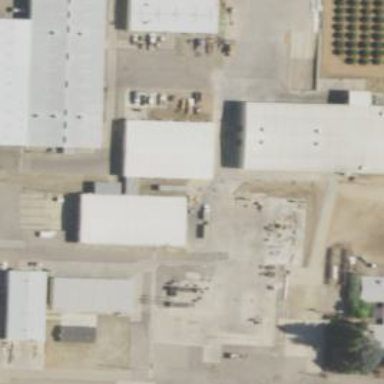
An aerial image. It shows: Industrial area.